Question: unable to connect to an SQL Server though I know its domain address, port number, user id and password.
Eg::
'Domain: [systemName].[Domain].[companyName]'
'''
UserId: user1, password: password1 and portNumber: 1234.
'''
when tried connecting using Management studio, I couldn't find where to enter port number in the login screen.

please share the idea?
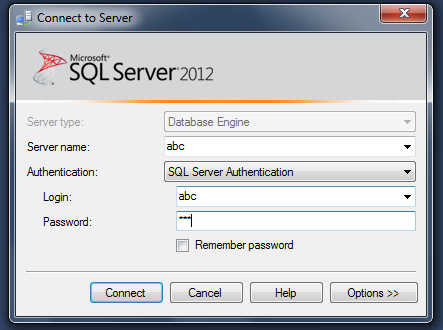
Answer: Try entering
'abc,1234'
in the server name box